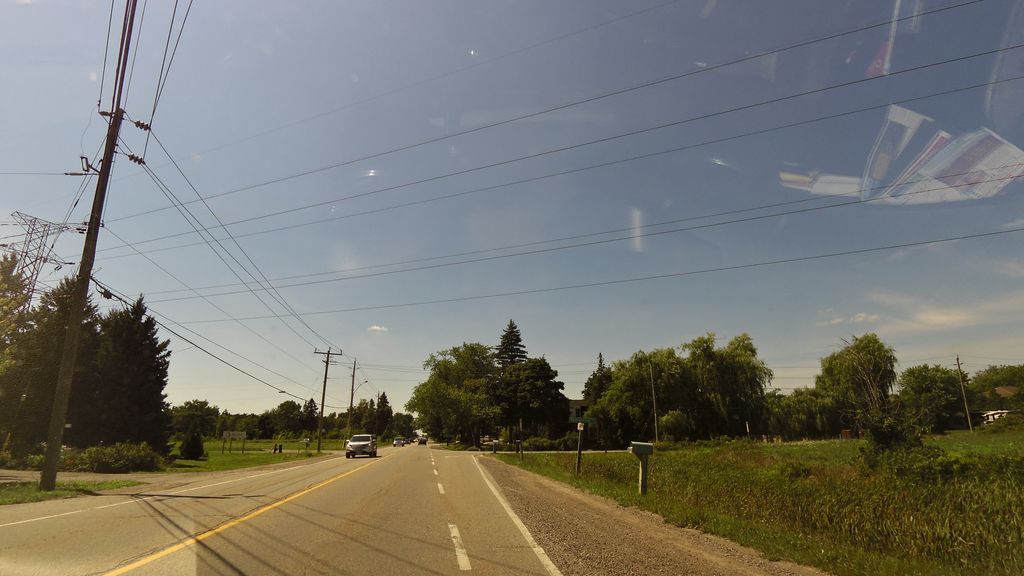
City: hamilton